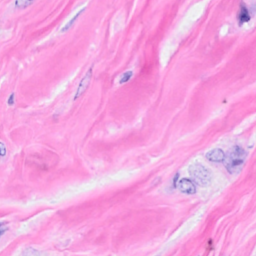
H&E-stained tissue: Breast